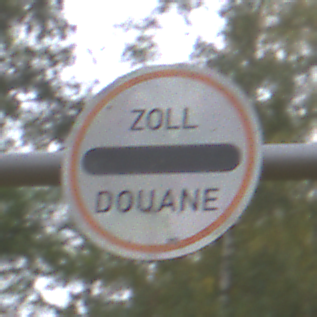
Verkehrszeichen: Zollstelle
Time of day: Midday
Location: Outdoor (Nature)
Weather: Overcast
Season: Autumn
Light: Natural